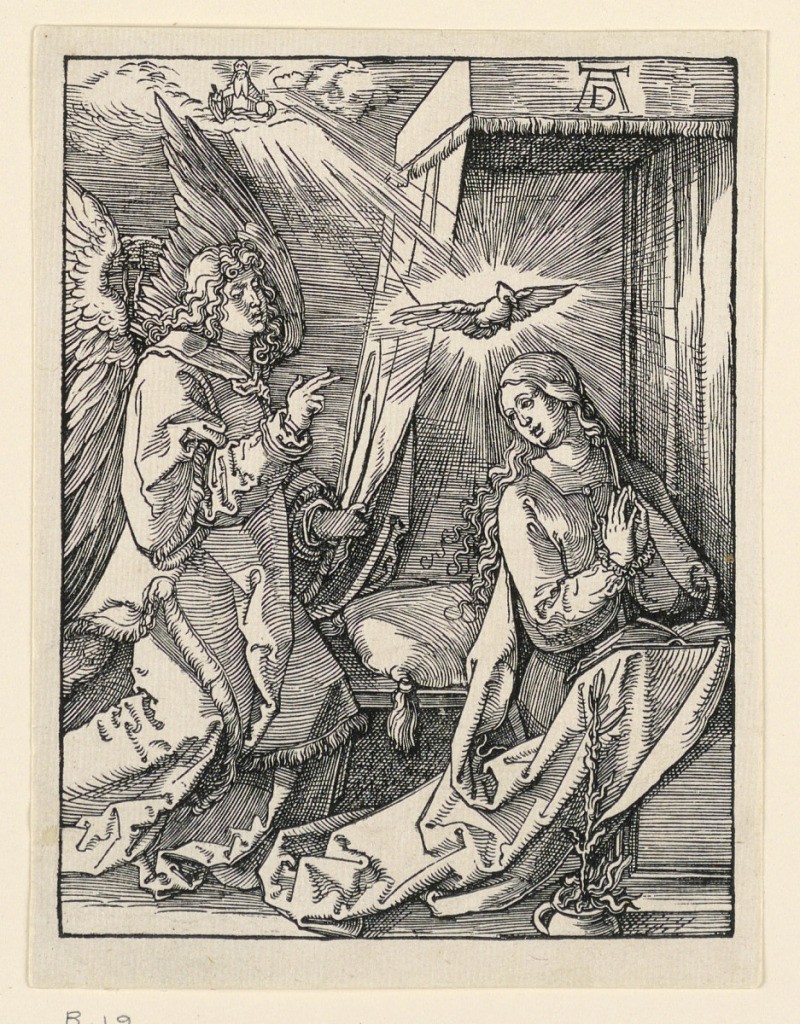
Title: The Annunciation, from The Little Passion Series
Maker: Albrecht Dürer, German, 1471–1528
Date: ca. 1509
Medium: Woodcut on paper
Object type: Print
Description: The Virgin kneels at right, her hands clasped before her. She turns her head toward the angel who appears at left. God the Father is seen in a ray of light, upper left. Monogram of Dürer, upper right.